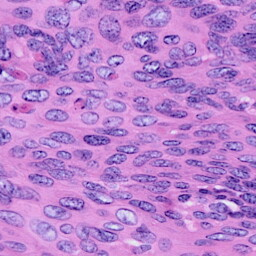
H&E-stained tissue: Cervix